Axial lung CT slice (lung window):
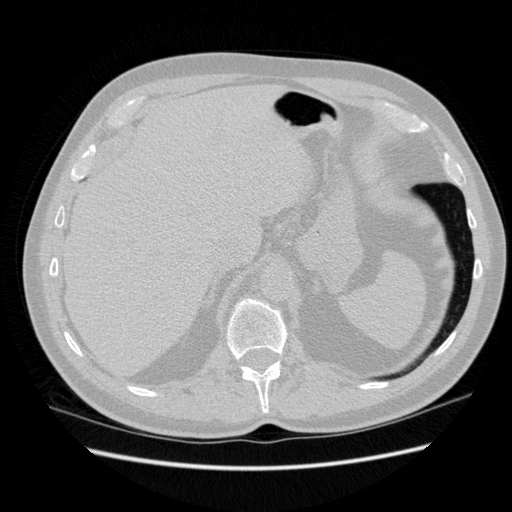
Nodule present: no